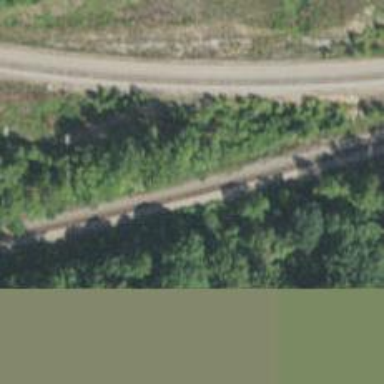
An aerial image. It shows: Railway track.